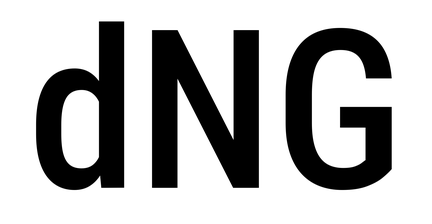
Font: Roboto_Condensed_Medium